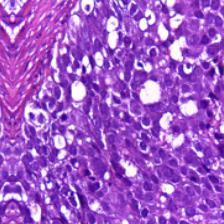
Diagnosis: OSCC